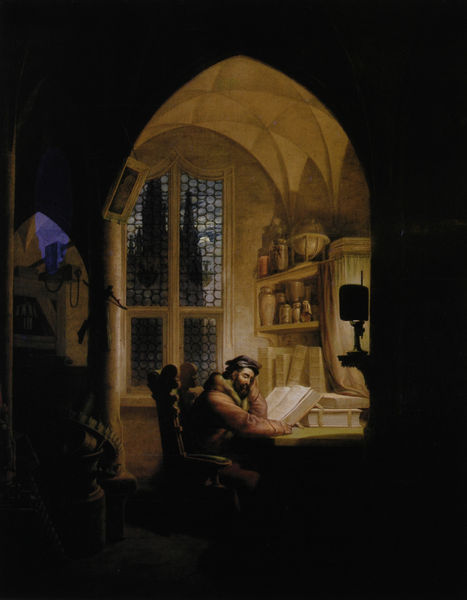
Titel: Faust im Studierzimmer
Künstler: Georg Friedrich Kersting
Standort: Berlin
Institution: (Privatbesitz)
Schlagwörter: dunkel, gemälde, himmel, mann, schatten, schlaf, sitzen, stadt, abend, fenster, glas, hell, hut, lampe, laterne, licht, nacht, raum, schwarz, stuhl, säule, tisch, zimmer, haus, rot, bart, hemd, regal, bild, innenraum, möbel, dämmerung, häuser, kirche, interieur, sessel, decke, gotik, genre, turm, krug, vase, aussicht, bücher, schlafen, lehne, bogen, lehnen, lesen, kerze, vasen, stube, nachdenklich, nachdenken, abendstimmung, mond, gewölbe, buch, denken, fensterkreuz, kloster, wolkig, faust, kathedrale, schein, foliant, gotisch, spitzbogen, mittelalter, rouge, mönch, leser, gelehrter, studieren, studierzimmer, müdigkeit, studium, schreibstube, bogenstellung, butzenscheiben, forschung, gefäße, globus, sptzbogen, clair obscur, lumière, peinture, rotes gewand, schummrig, bleifenster, livre, studierstube, renaissance, liest, schreibzimmer, klause, m, lettres, verzierter stuhl, hieronimus im gehäuse, helldunkel barock, subiaco